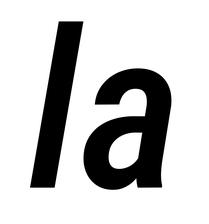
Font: Roboto-Italic_Condensed_Medium_Italic